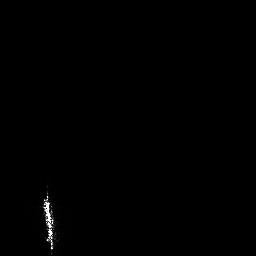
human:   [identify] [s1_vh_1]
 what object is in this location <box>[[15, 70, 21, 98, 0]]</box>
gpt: <ref>1 medium ship at the bottom left</ref>